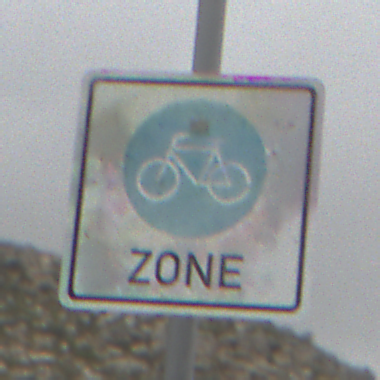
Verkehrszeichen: BeginnFahrradzone
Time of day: Midday
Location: Outdoor (Nature)
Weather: Overcast
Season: NotSpecified
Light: Natural